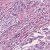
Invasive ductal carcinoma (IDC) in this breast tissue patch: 1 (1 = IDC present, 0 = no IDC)